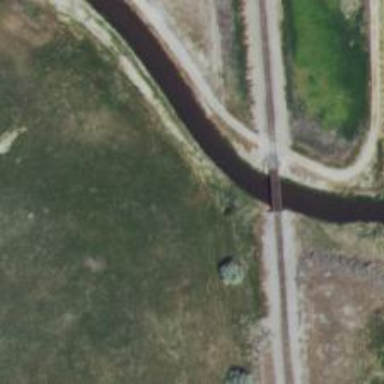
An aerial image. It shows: Canal.